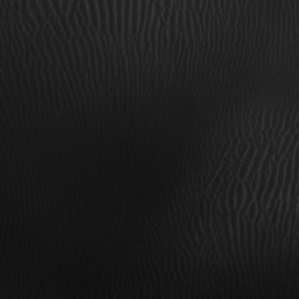
Label: non_frost